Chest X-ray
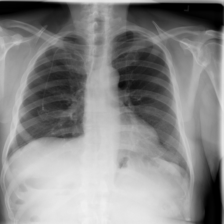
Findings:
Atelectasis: negative
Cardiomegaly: negative
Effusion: negative
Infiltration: negative
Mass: negative
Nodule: negative
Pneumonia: negative
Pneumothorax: negative
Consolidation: negative
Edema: negative
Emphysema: negative
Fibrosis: negative
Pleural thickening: negative
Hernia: negative